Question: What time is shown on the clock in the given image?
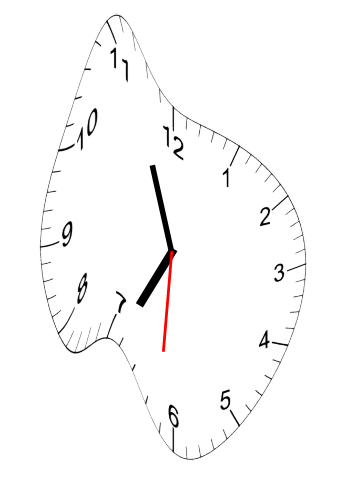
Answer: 06:56:31